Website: crate-barrel
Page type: billing-address
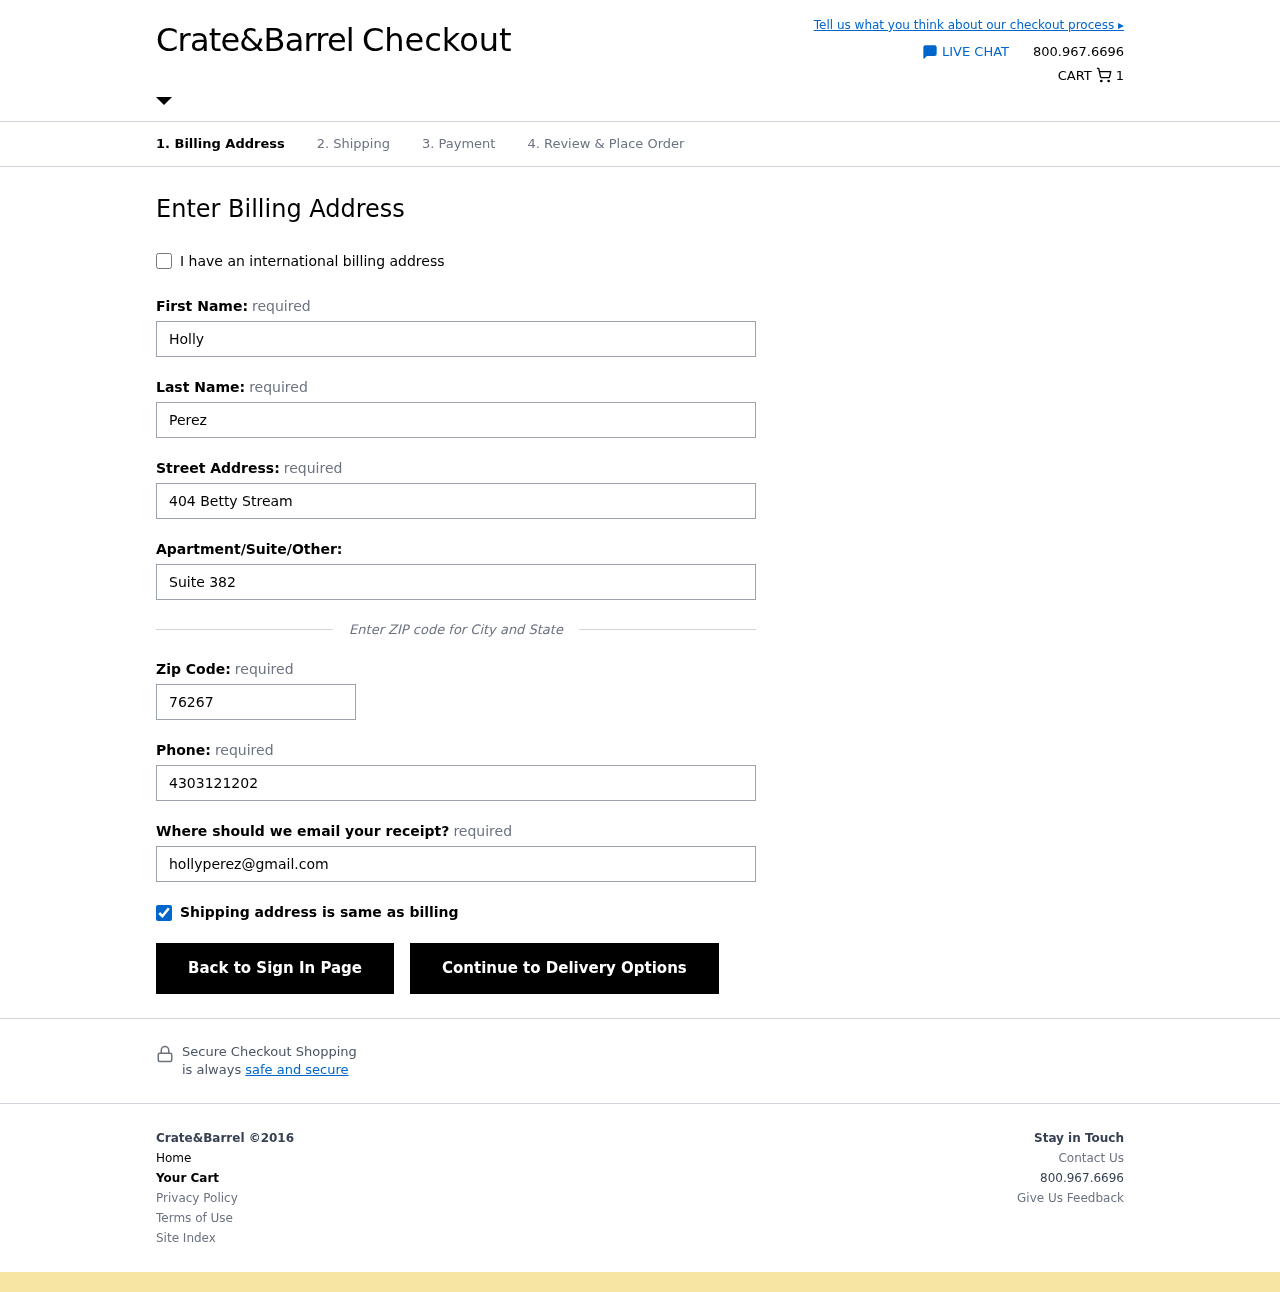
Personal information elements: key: PII_EMAIL
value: hollyperez@gmail.com
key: PII_FIRSTNAME
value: Holly
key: PII_LASTNAME
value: Perez
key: PII_PHONE
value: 4303121202
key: PII_POSTCODE
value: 76267
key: PII_STREET
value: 404 Betty Stream
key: PII_STREET2
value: Suite 382
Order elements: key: ORDER_NUM_ITEMS
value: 1